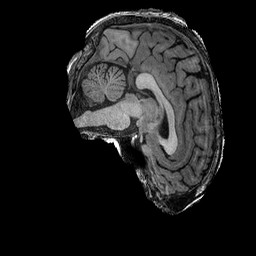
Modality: T1w
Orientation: sagittal
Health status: ill
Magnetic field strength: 3 T